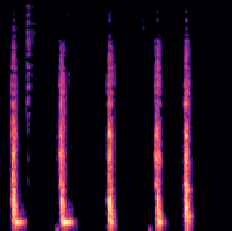
Sound class: Clock tick